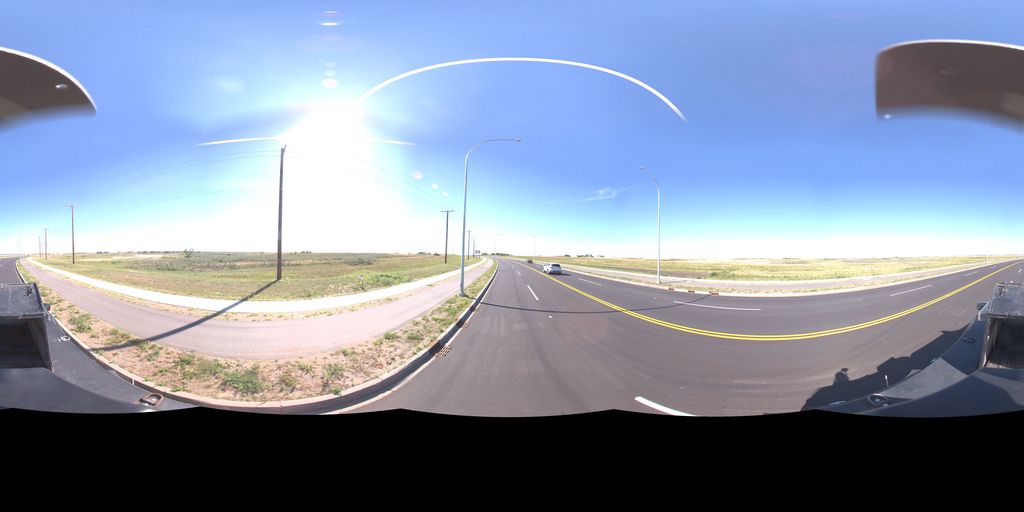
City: saskatoon